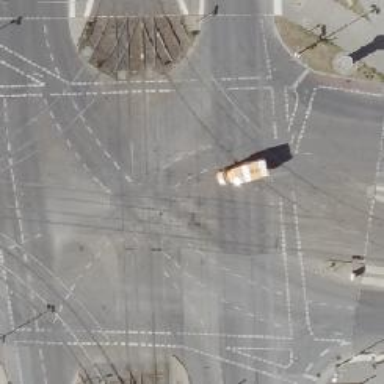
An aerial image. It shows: Tram level crossing on the railway.